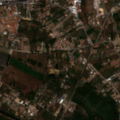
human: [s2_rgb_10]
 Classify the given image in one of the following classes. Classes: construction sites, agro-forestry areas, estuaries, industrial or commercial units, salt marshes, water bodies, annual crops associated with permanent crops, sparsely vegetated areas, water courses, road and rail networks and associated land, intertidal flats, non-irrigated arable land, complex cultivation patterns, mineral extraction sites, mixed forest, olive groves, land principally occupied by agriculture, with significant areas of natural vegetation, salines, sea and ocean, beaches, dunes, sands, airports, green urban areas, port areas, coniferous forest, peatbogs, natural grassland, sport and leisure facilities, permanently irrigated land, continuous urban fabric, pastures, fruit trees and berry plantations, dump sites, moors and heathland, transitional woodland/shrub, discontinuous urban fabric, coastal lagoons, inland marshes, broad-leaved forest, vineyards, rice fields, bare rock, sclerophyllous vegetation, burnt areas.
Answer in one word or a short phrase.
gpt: continuous urban fabric